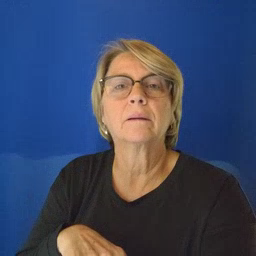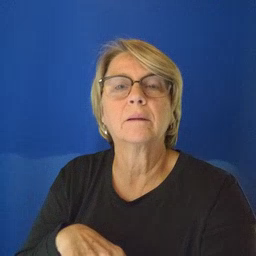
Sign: hen